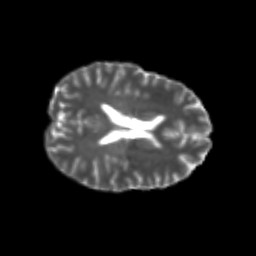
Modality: T2w
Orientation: axial
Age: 26
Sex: female
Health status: healthy
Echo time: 0.074 s